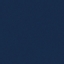
Label: SeaLake